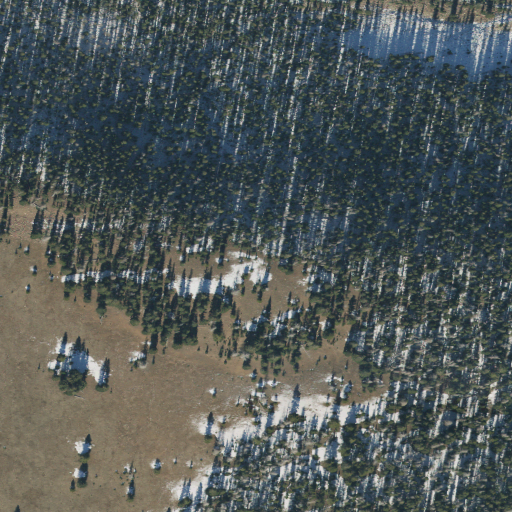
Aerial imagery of mountain in Utah named Flat Top Mountain containing evergreen forest, shrub, and woody wetlands